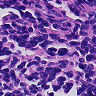
Metastatic tissue present: no